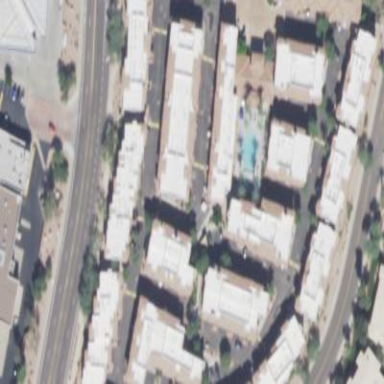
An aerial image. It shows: Residential area with apartments.